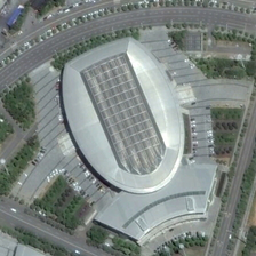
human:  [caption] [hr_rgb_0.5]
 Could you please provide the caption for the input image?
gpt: An oval silver-gray central building, near the curved road, surrounded by sparse green trees.

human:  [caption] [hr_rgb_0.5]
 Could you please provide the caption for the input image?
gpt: The oval, silver-gray central building is surrounded by green trees and is close to the curved street.

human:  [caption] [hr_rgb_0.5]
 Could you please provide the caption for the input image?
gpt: The oval silver-gray middle building is surrounded by sparse trees and is close to the curved road.

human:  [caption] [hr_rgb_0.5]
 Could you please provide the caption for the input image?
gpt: A silver-gray oval central building surrounded by sparse trees and close to a curved street.

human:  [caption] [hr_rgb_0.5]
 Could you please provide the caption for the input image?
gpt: An oval silver-gray public building surrounded by green trees near a curved road.